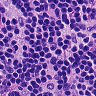
Metastatic tissue present: no